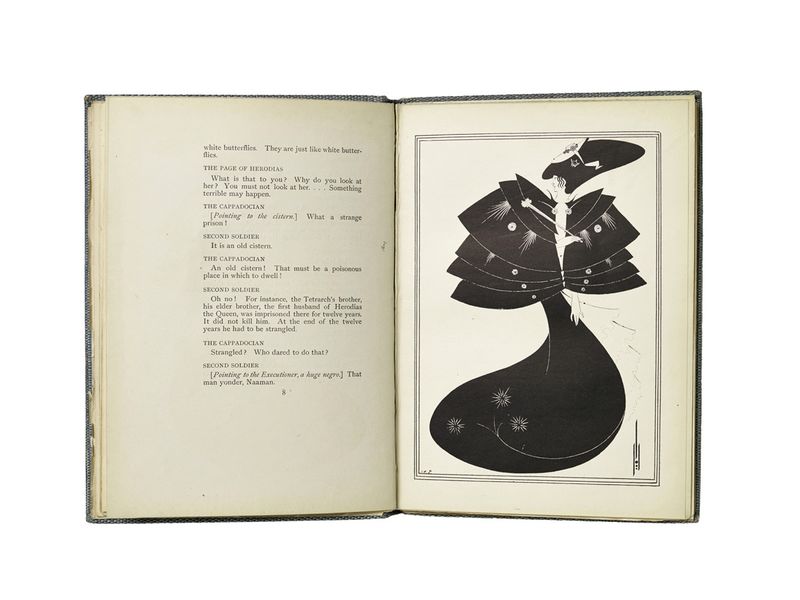
Künstler: Aubrey Beardsley
Standort: Hamburg
Institution: Museum für Kunst und Gewerbe Hamburg
Schlagwörter: blumen, zeichnung, mensch, salome, grafik, graphik, jugendstil, ornamente, buch, kunst, darstellung, femme fatale, art nouveau, illustrationen, stile liberty, beziehungen, bildwerke, menschenbild, stile floreale, angewandte und bildende kunst, hessische systematik, blüte, anthropoide, geschlechtern, strichätzung